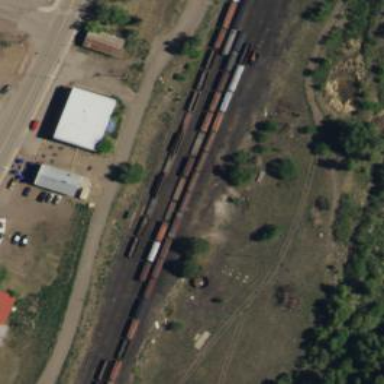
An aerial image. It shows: Narrow-gauge railway in yard setting.